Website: walmart
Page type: payment
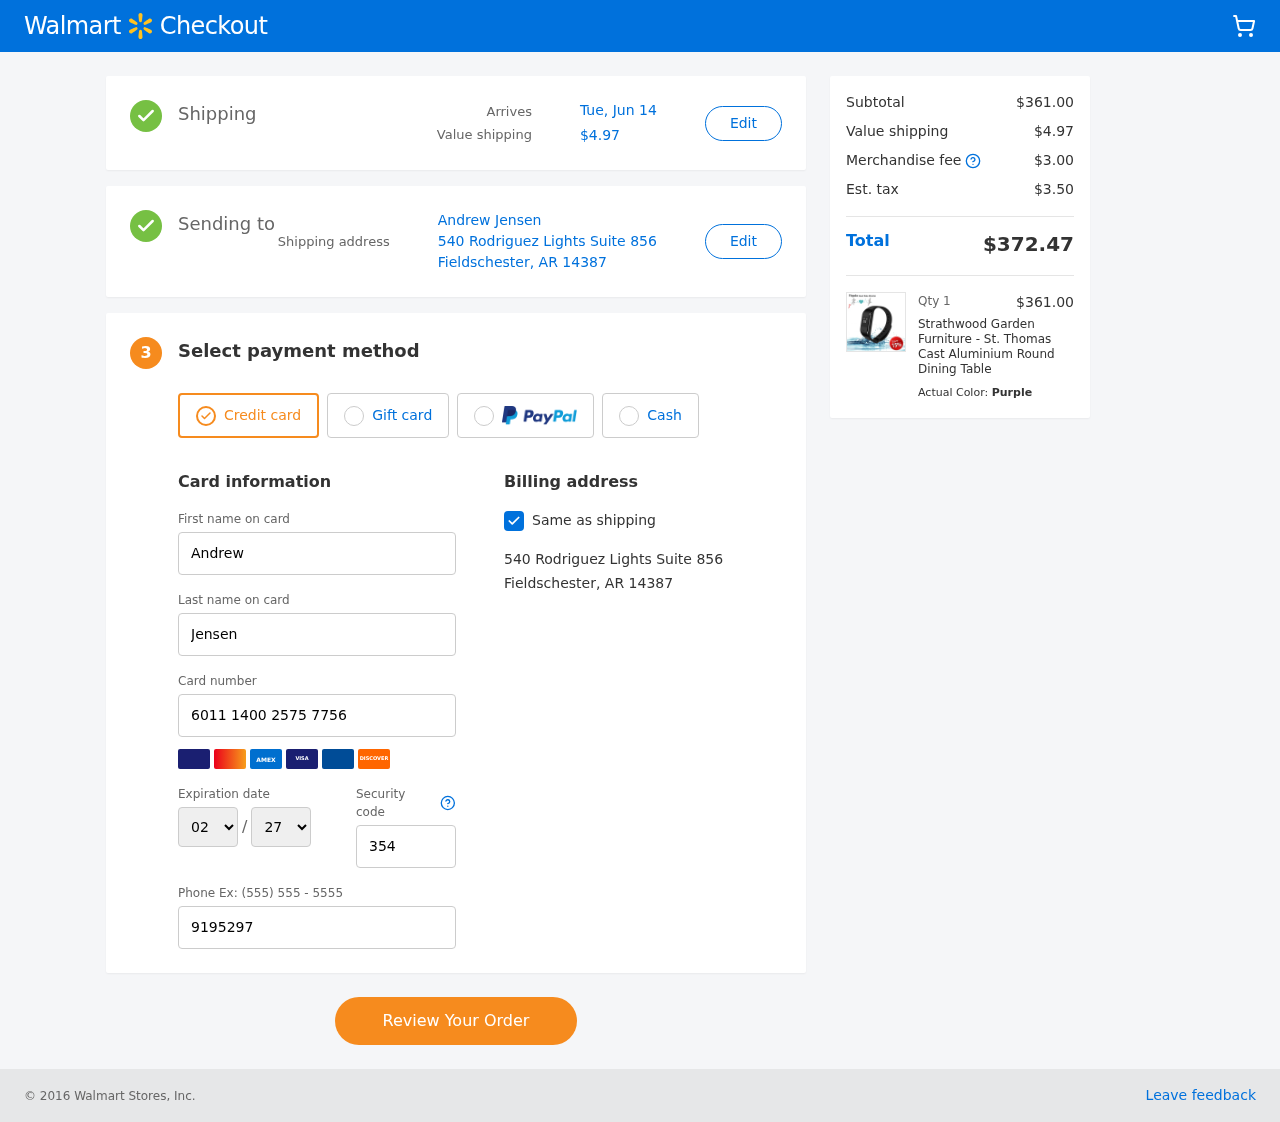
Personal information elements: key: PII_CARD_EXPIRY_MONTH
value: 02
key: PII_CARD_EXPIRY_YEAR
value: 27
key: PII_CITY_STATE_ZIP
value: Fieldschester, AR 14387
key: PII_FULLNAME
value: Andrew Jensen
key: PII_STREET
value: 540 Rodriguez Lights Suite 856
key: PII_FIRSTNAME
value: Andrew
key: PII_LASTNAME
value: Jensen
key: PII_CARD_NUMBER
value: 6011 1400 2575 7756
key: PII_CARD_CVV
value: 354
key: PII_PHONE
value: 9195297371
Product elements: key: PRODUCT1_NAME
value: Strathwood Garden Furniture - St. Thomas Cast Aluminium Round Dining Table
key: PRODUCT1_PRICE
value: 361
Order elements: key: ORDER_DELIVERY_DATE
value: Tue, Jun 14
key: ORDER_SHIPPING_COST
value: $4.97
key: ORDER_SUBTOTAL
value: $361.00
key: ORDER_MERCHANDISE_FEE
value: $3.00
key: ORDER_TAX
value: $3.50
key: ORDER_TOTAL
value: $372.47
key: ORDER_NUM_ITEMS
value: Qty 1